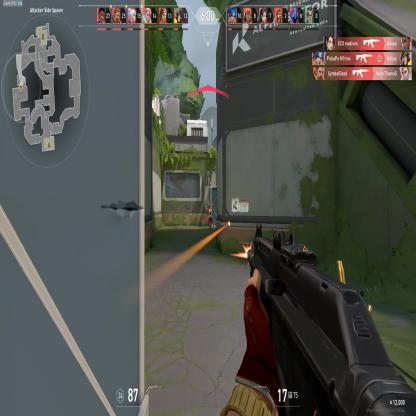
Label: enemy